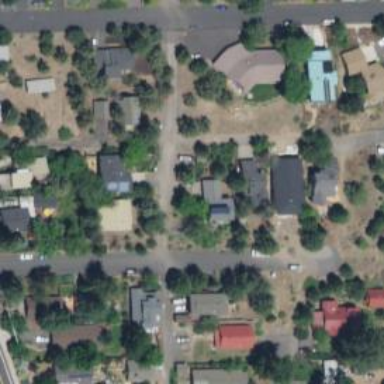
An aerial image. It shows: Alley with asphalt surface designated as service road.